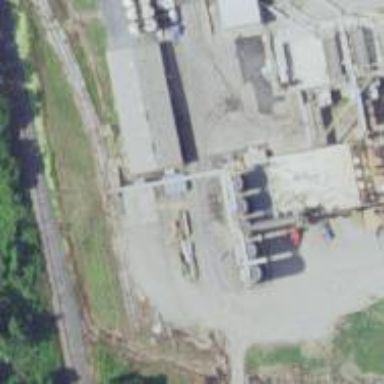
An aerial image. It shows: Silo.